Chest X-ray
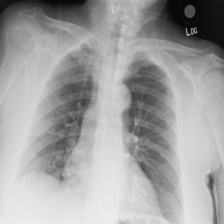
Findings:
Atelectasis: negative
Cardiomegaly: negative
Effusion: negative
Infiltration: negative
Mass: negative
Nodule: negative
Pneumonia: negative
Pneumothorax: negative
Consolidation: negative
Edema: negative
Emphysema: negative
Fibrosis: negative
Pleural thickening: negative
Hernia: negative